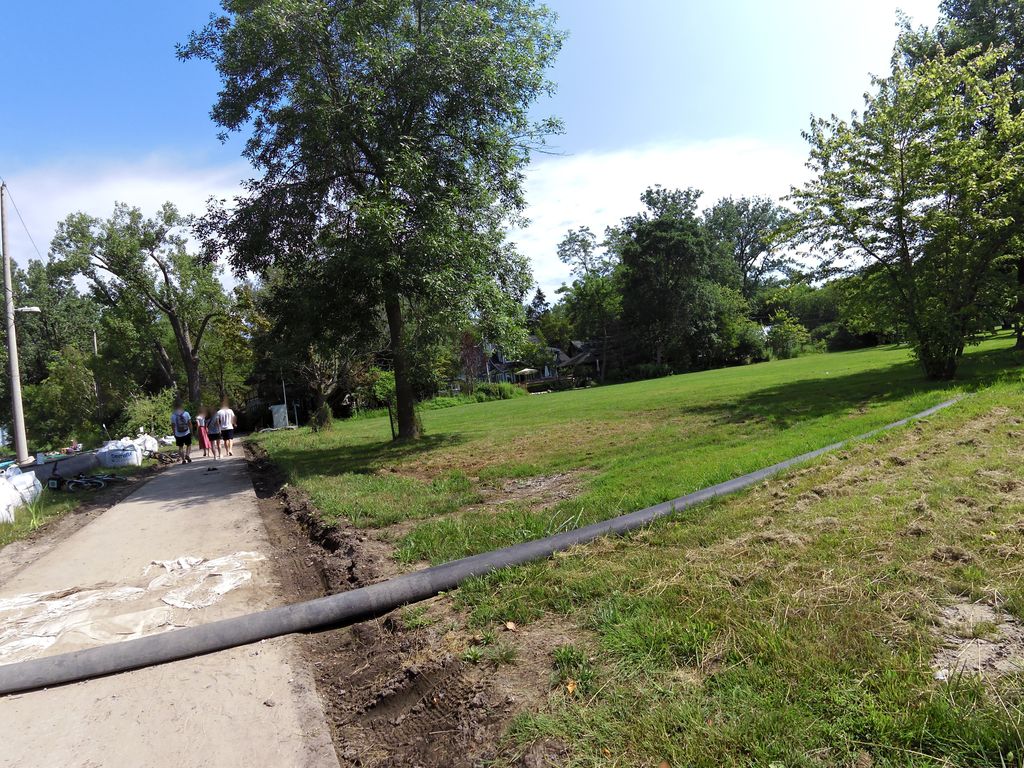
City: toronto